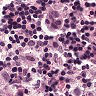
Metastatic tissue present: yes